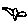
Label: bird